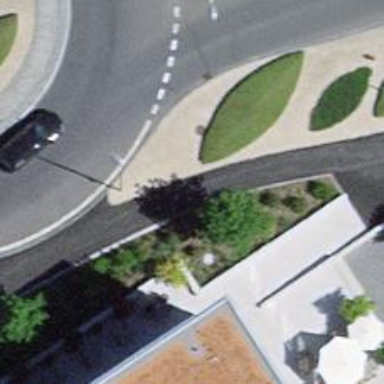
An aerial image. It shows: Sidewalk.